Interaction volume radius: 5 \u00c5
Interaction volume height: 45 \u00c5
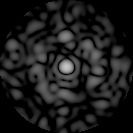
Disorder parameter: 0.778